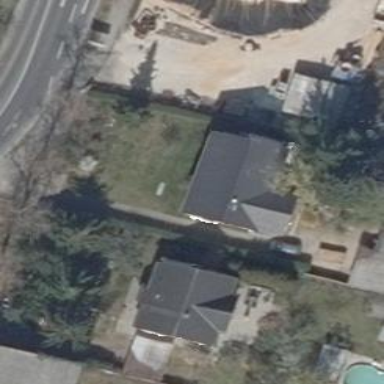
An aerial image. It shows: Residential building with gabled roof.